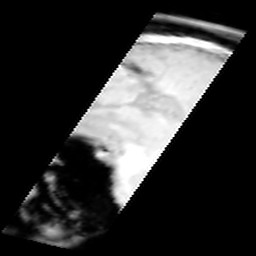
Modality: inplaneT1
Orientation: sagittal
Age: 21
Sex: male